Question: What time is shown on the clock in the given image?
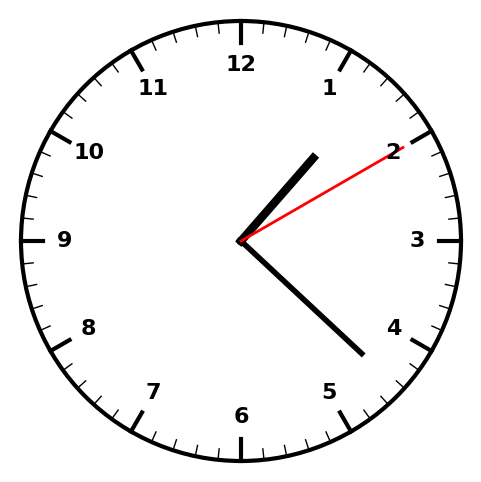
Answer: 01:22:10